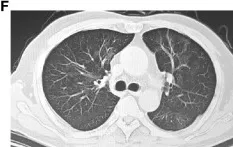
(F) Image after 4 months of CIP treatment. The signs of pneumonitis subsided.
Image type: radiology (ct)